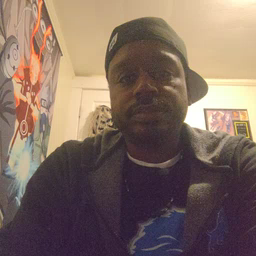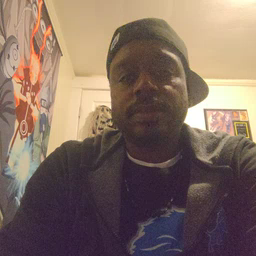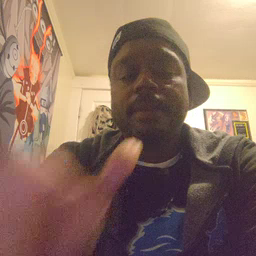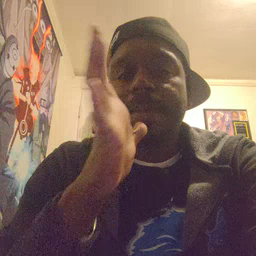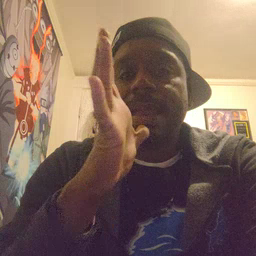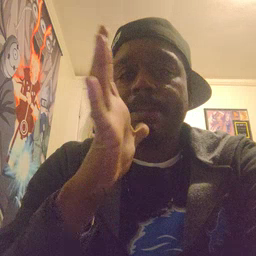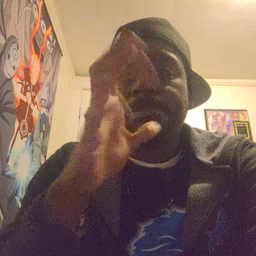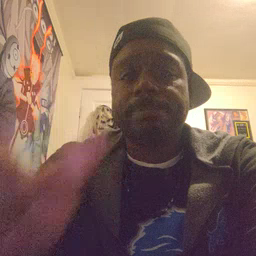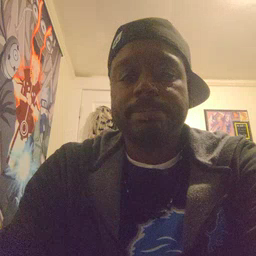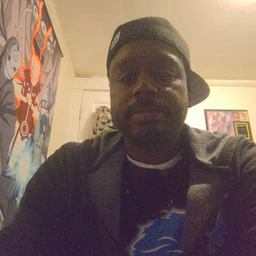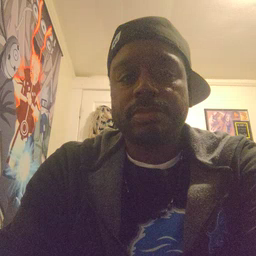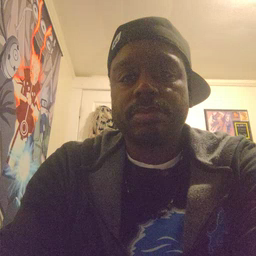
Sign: mom